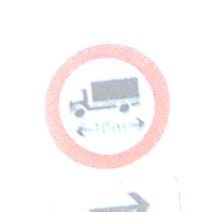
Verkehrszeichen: TatsaechlicheLaenge
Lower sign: RichtungsangabeDurchPfeile5
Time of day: SunriseSunset
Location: Outdoor (RoadRail)
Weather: PartlyCloudy
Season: NotSpecified
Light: Natural